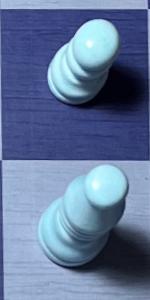
Label: Bishop_White